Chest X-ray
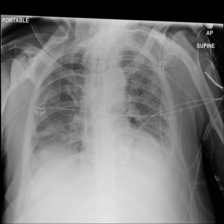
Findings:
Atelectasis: negative
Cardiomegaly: negative
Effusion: positive
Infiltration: positive
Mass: negative
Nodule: negative
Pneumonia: negative
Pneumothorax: negative
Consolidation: negative
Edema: negative
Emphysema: negative
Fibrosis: negative
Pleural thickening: negative
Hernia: negative